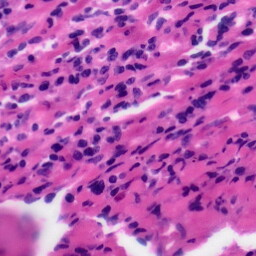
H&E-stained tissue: Tonsil